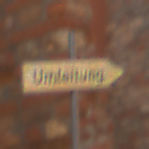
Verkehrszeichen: UmleitungswegweiserRechtsweisend
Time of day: MorningAfternoon
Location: Outdoor (Urban)
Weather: Clear
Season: NotSpecified
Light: Natural